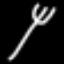
Label: fork